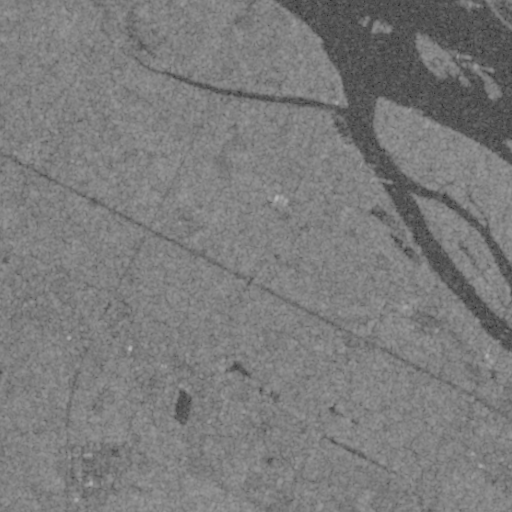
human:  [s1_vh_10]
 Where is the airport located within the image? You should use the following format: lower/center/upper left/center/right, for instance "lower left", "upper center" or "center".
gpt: The airport is located in the lower left of the image.
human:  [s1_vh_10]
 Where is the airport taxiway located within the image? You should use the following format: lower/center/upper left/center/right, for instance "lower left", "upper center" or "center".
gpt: The airport taxiway is located in the lower left of the image.
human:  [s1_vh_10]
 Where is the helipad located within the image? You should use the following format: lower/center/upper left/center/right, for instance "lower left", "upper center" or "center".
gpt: The helipad is located in the lower left of the image.
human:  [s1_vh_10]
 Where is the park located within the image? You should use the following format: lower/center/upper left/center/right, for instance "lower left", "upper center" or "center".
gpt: The park is located in the lower left of the image.
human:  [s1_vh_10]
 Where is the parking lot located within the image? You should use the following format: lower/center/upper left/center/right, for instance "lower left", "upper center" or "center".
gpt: The parking lot is located in the lower left of the image.
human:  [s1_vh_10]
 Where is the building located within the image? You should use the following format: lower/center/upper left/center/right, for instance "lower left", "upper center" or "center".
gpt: There is no building in the image.

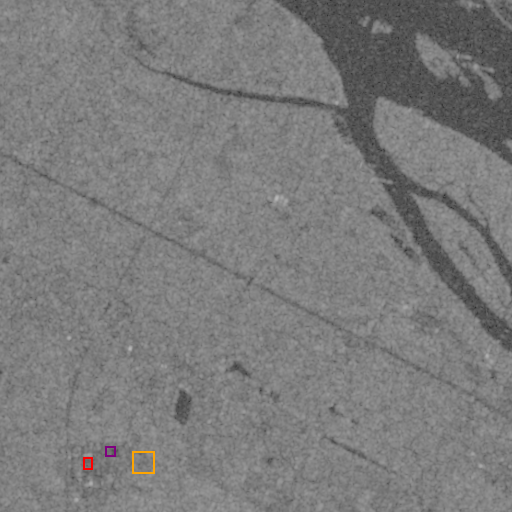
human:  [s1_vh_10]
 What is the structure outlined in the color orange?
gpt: The structure outlined in orange is an airport.
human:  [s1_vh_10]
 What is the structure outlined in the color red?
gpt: The structure outlined in red is a park.
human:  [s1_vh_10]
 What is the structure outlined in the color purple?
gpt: The structure outlined in purple is a parking lot.
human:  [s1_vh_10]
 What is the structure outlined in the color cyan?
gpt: There is no cyan outline.